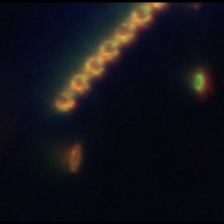
Taxon: Skeletonema
Group: Diatoms